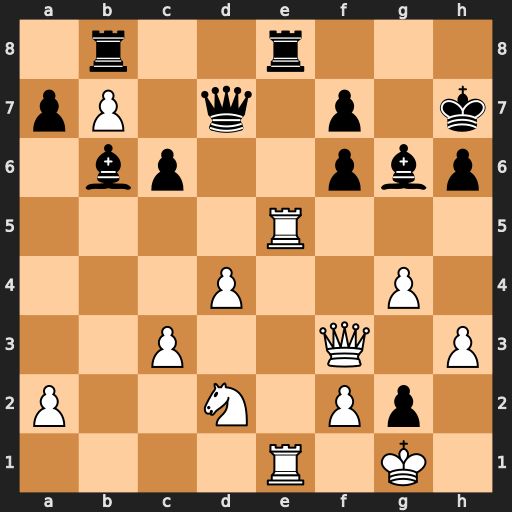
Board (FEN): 1r2r3/pP1q1p1k/1bp2pbp/4R3/3P2P1/2P2Q1P/P2N1Pp1/4R1K1
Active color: w
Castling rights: -
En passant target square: -
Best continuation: Rxe8 Rxe8 Rxe8